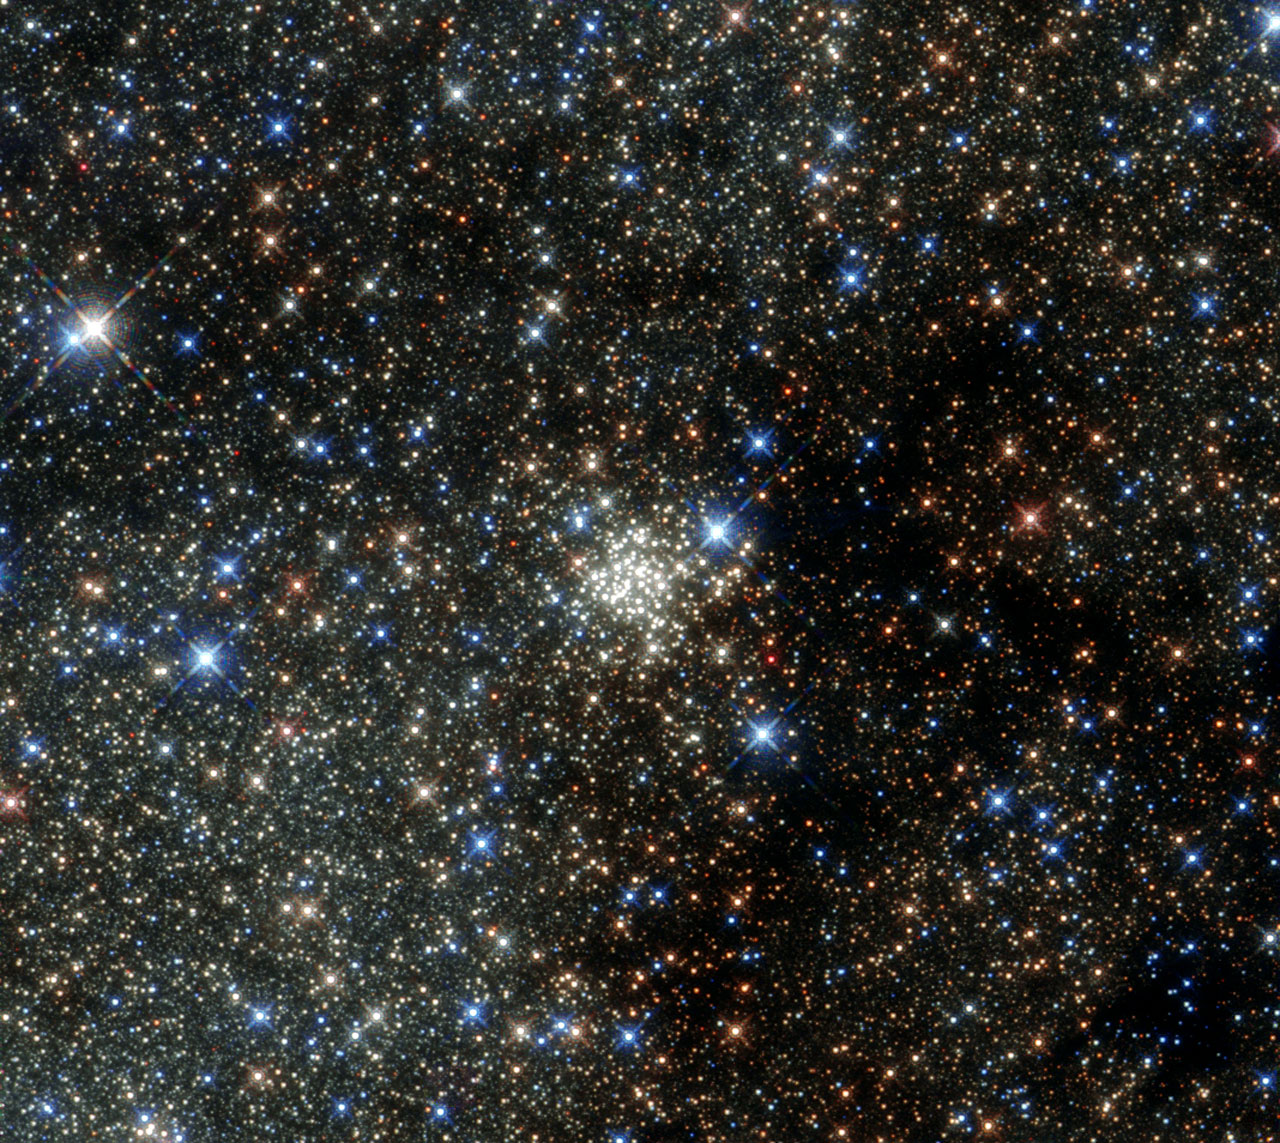
The most crowded place in the Milky Way Arches Cluster, Arches Star Cluster